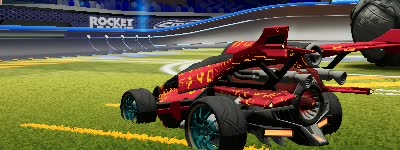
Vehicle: aftershock